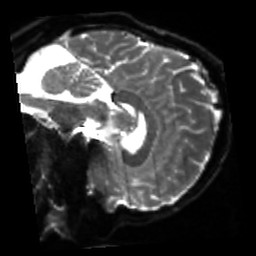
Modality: sbref
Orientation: sagittal
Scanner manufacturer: siemens
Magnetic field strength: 3 T
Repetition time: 4 s
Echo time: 0.0594 s